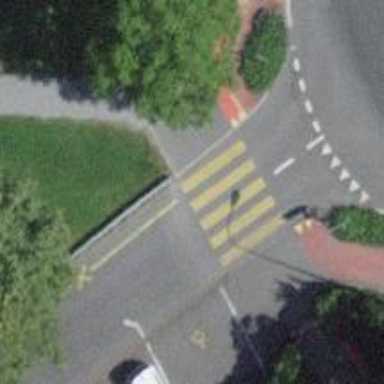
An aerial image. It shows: Uncontrolled zebra crossing with zebra markings.